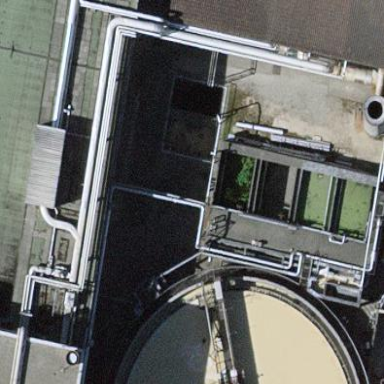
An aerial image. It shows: Industrial building.